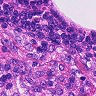
Metastatic tissue present: no